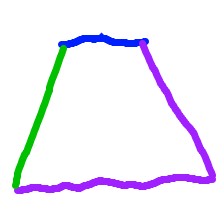
Shape: trapezoid